A spectrogram of one vibration snapshot from a rotating bearing is shown (time on one axis, frequency on the other). Based on the visible evidence, which condition applies: normal, inner_race, outer_race, ball?
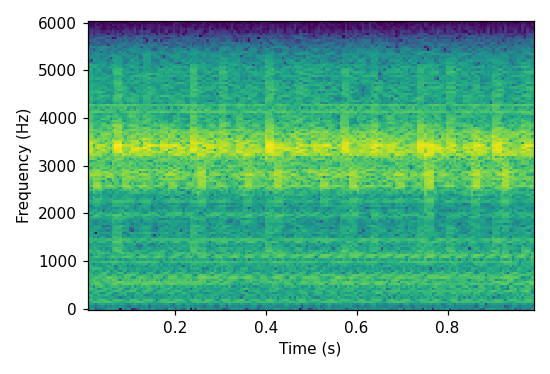
Answer: outer_race